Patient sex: M
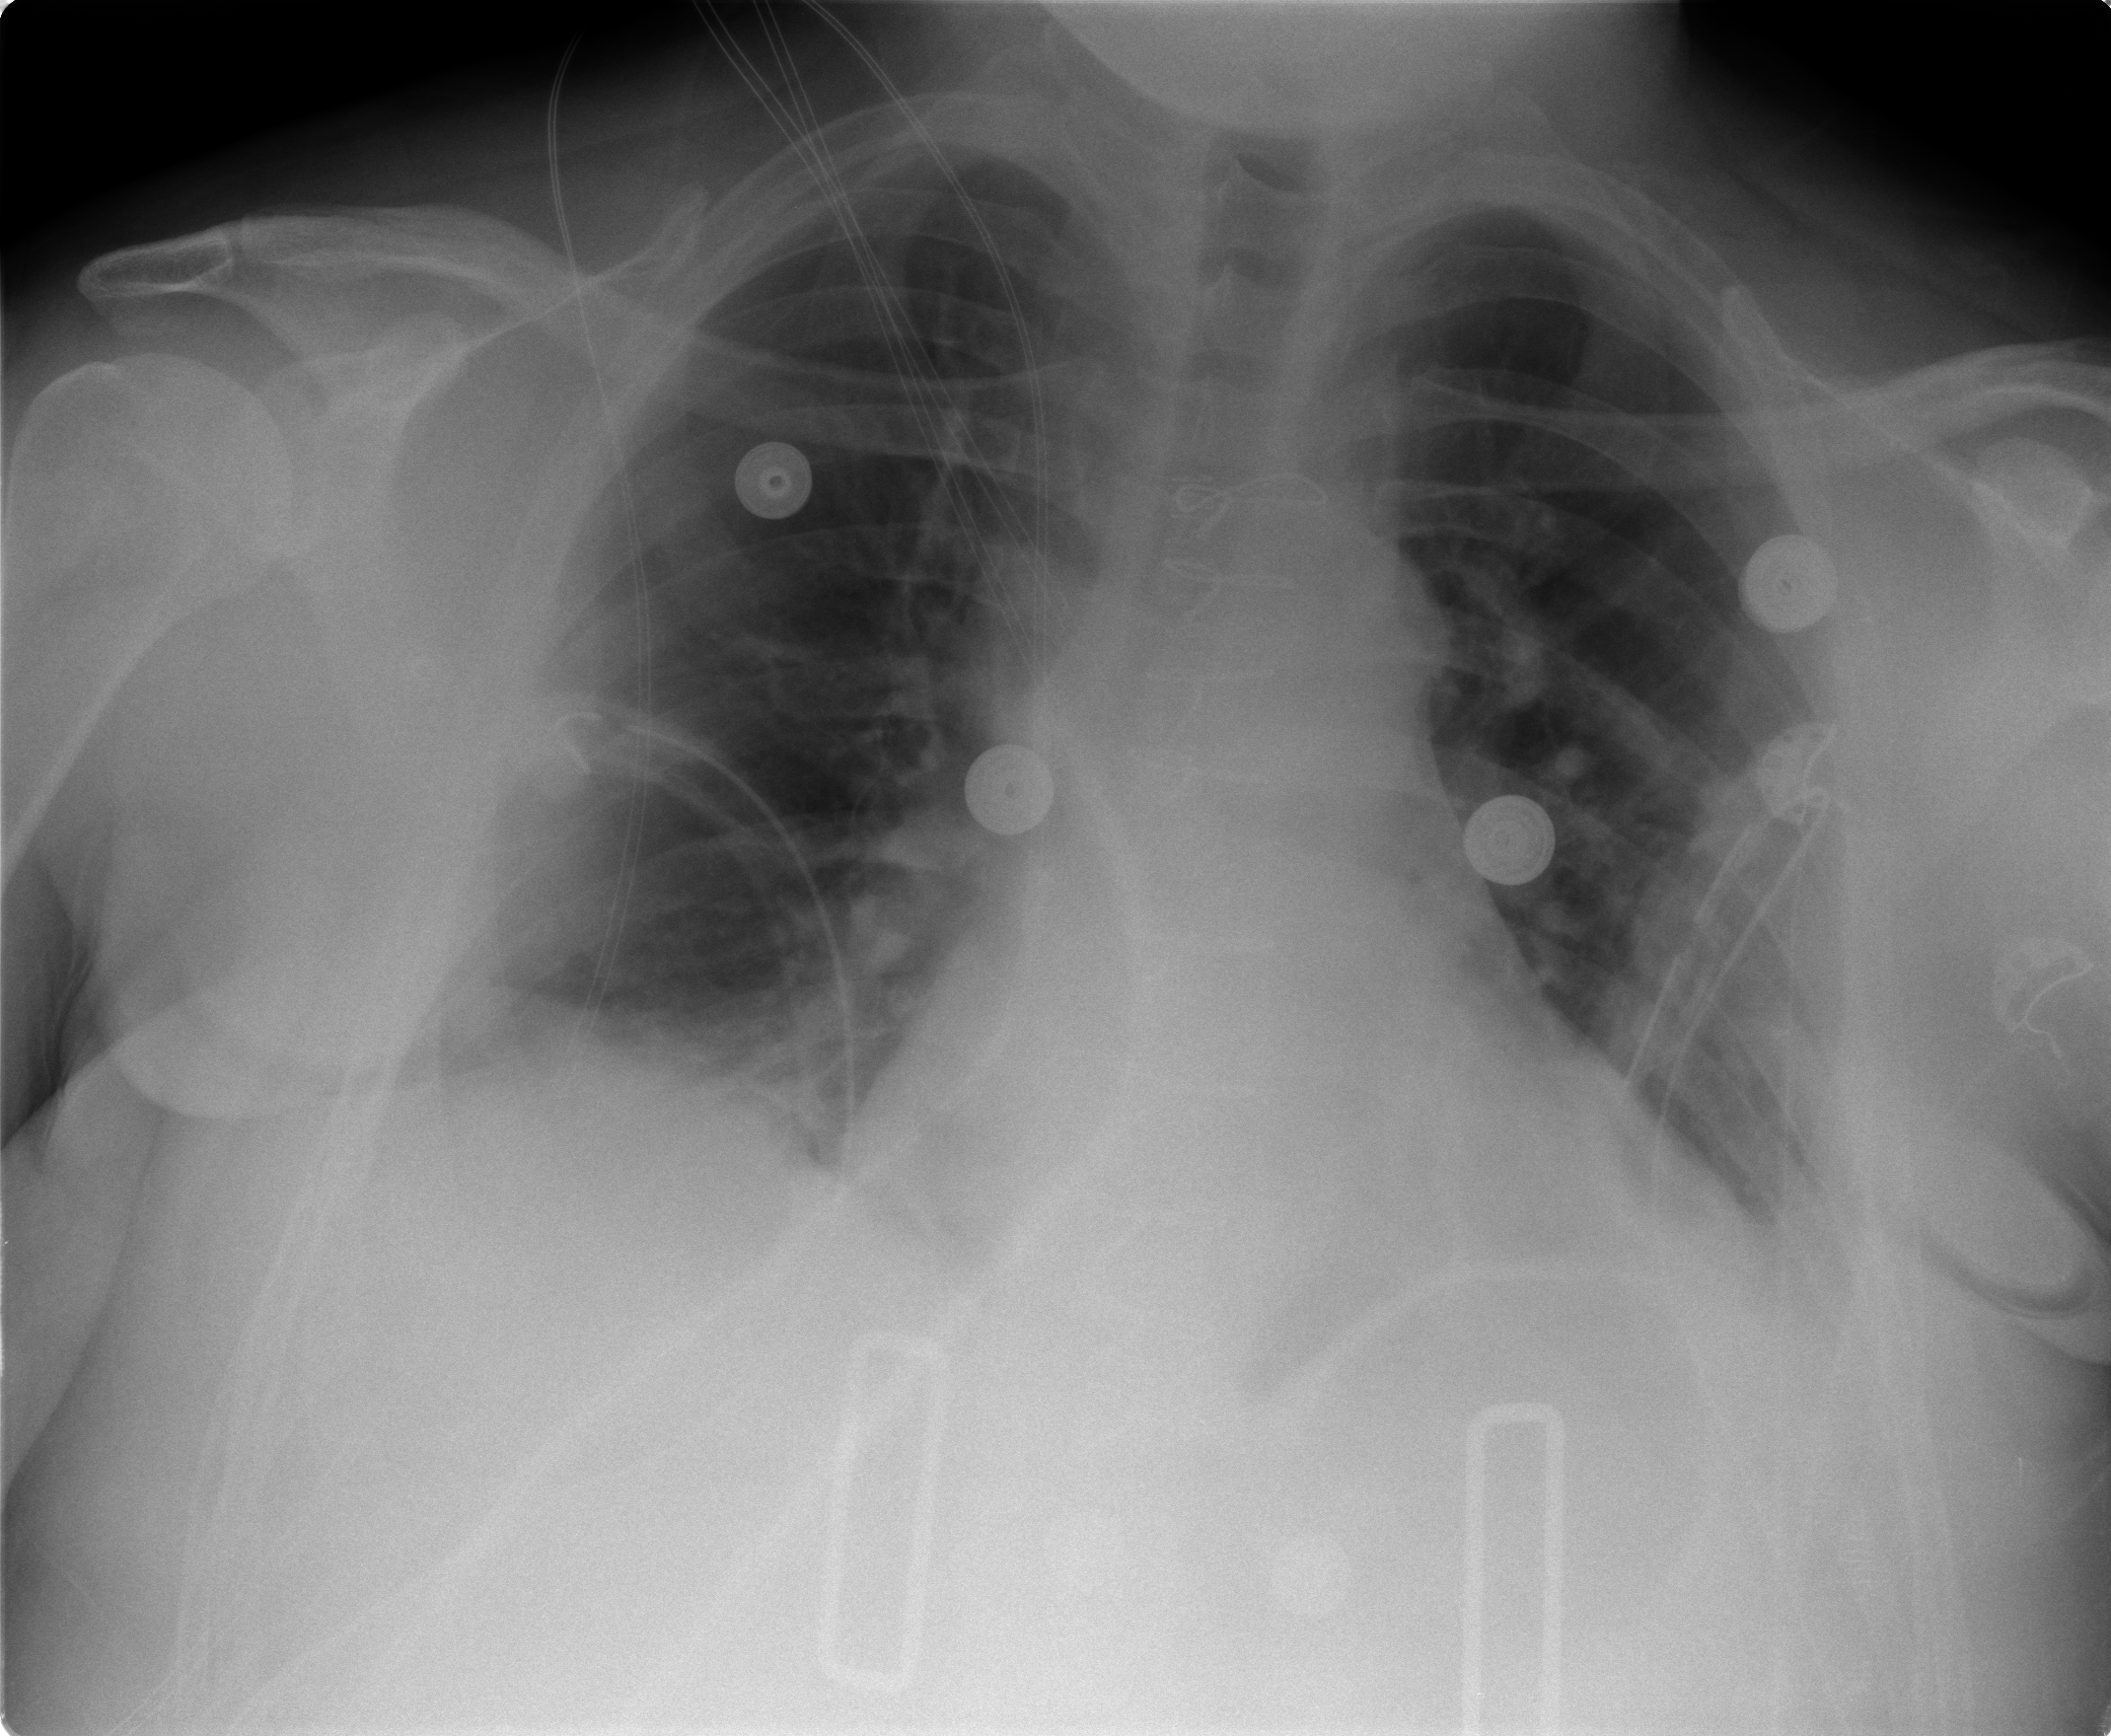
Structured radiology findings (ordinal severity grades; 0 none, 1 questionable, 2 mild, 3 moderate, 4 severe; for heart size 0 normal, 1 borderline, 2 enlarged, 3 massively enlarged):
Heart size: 0
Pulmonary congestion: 2
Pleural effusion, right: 2
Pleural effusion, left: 2
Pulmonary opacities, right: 0
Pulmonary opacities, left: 0
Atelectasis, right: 2
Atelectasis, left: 2